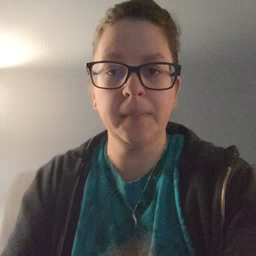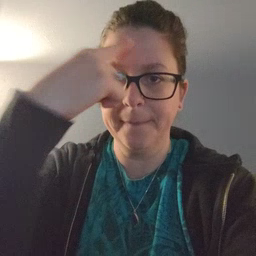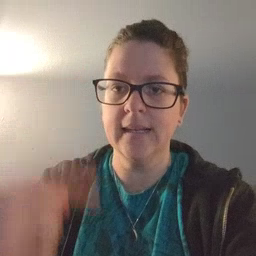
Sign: penny